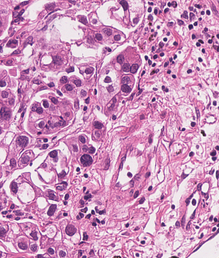
Tumor epithelial tissue: yes
Tumor-associated stroma tissue: yes
Normal tissue: no